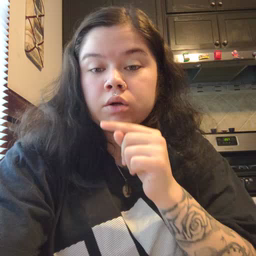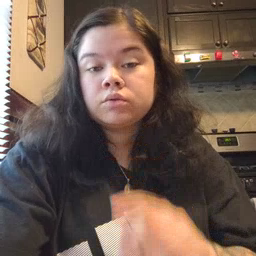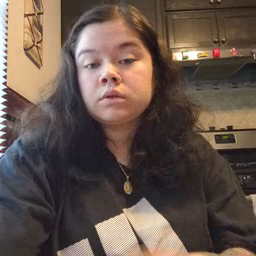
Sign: kiss